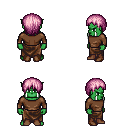
a pixel art fantasy rpg character, male body template, orc, green skin, brown long-sleeve shirt, robe skirt, pink plain hairstyle, brown shoes, four views (front, back, left, right), 2x2 character sprite sheet, small pixel art, hard edges, no anti-aliasing